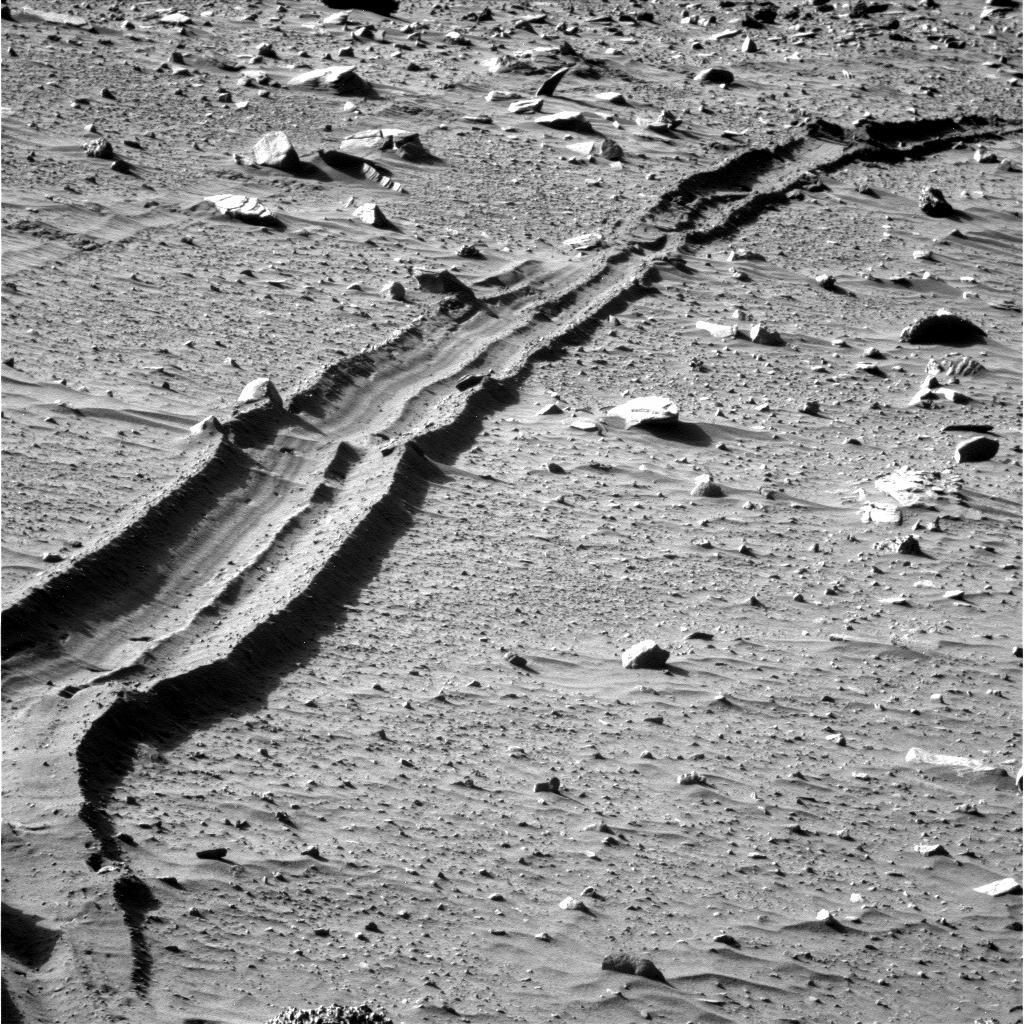
Terrain classes present: Bedrock, Gravel / Sand / Soil, Rock, Shadow